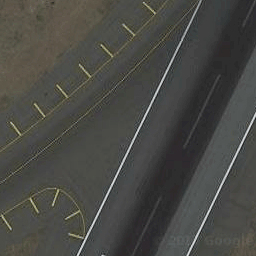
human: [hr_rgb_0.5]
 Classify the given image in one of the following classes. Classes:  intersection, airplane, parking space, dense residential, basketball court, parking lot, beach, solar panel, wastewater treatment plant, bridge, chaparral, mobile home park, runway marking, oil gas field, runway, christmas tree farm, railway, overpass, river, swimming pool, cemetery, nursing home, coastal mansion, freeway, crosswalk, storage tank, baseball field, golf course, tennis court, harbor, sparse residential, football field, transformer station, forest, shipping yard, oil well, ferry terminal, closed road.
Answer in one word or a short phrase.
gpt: runway